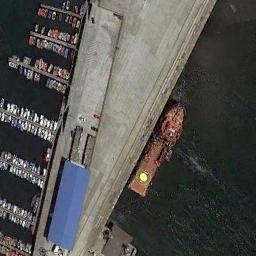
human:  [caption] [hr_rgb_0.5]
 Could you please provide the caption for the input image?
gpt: The buildings built on the concrete floor are next to the harbor, And many ships are neatly moored on the sea side .

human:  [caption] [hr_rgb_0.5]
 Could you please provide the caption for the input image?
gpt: There is a big ship on the right side of the harbor .

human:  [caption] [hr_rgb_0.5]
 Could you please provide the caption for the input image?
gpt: There is a blue building next to the harbor .

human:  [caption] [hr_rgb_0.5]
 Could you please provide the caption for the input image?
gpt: The harbor has lots of neatly docked boats and a big orange ship docked on the other side of the harbor .

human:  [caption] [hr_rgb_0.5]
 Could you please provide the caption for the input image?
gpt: There are many ships docked at the harbor with a blue building .